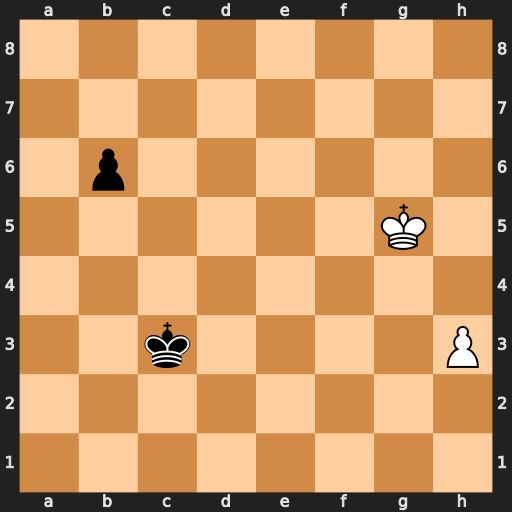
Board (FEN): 8/8/1p6/6K1/8/2k4P/8/8
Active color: w
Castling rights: -
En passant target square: -
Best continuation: h4 b5 h5 b4 h6 b3 h7 Kc2 h8=Q